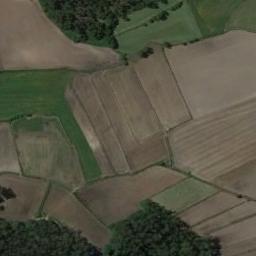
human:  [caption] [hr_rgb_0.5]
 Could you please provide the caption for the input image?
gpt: Many trees are on the terrace .

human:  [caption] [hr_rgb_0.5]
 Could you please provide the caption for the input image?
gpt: The bare and green terrace is next to some trees .

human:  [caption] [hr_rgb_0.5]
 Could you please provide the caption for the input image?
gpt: There is a winding path between the terraces .

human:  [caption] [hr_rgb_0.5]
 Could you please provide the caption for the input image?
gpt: A large layer of brown and green mixed terraces .

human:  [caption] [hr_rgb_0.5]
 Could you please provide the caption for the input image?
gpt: There are some green trees beside the terraces .